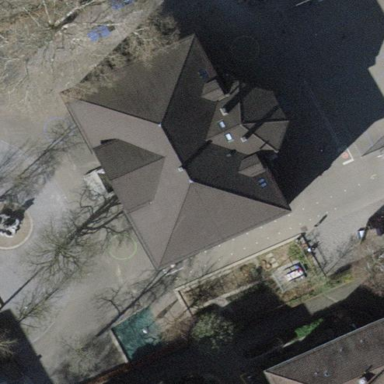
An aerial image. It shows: School building with pyramidal-shaped roof.